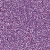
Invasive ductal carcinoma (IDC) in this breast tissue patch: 1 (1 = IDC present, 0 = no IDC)